Field crop: maize
Growth stage: 1
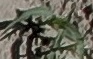
Species: sorghum